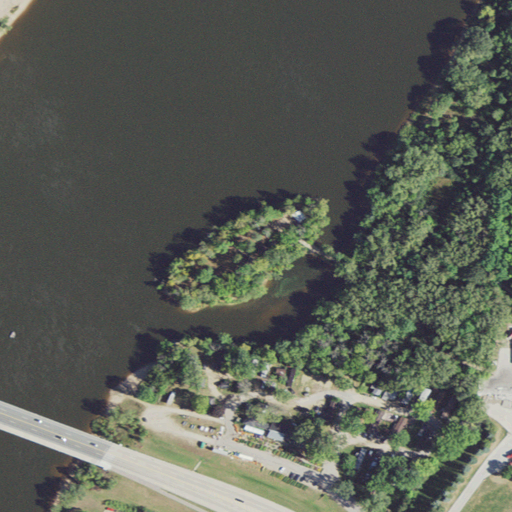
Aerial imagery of island in Wisconsin named Mosquito Island containing open water, woody wetlands, herbaceous wetlands, low intensity development, medium intensity development, mixed forest, high intensity development, deciduous forest, grassland, and barren land